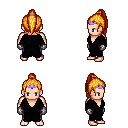
a pixel art fantasy rpg character, male body template, human, light skin, gray robe, metal pants, light blonde long topknot hairstyle, purple tiara, metal gloves, four views (front, back, left, right), 2x2 character sprite sheet, small pixel art, hard edges, no anti-aliasing